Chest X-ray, PA view. Patient: 49 years old, sex F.
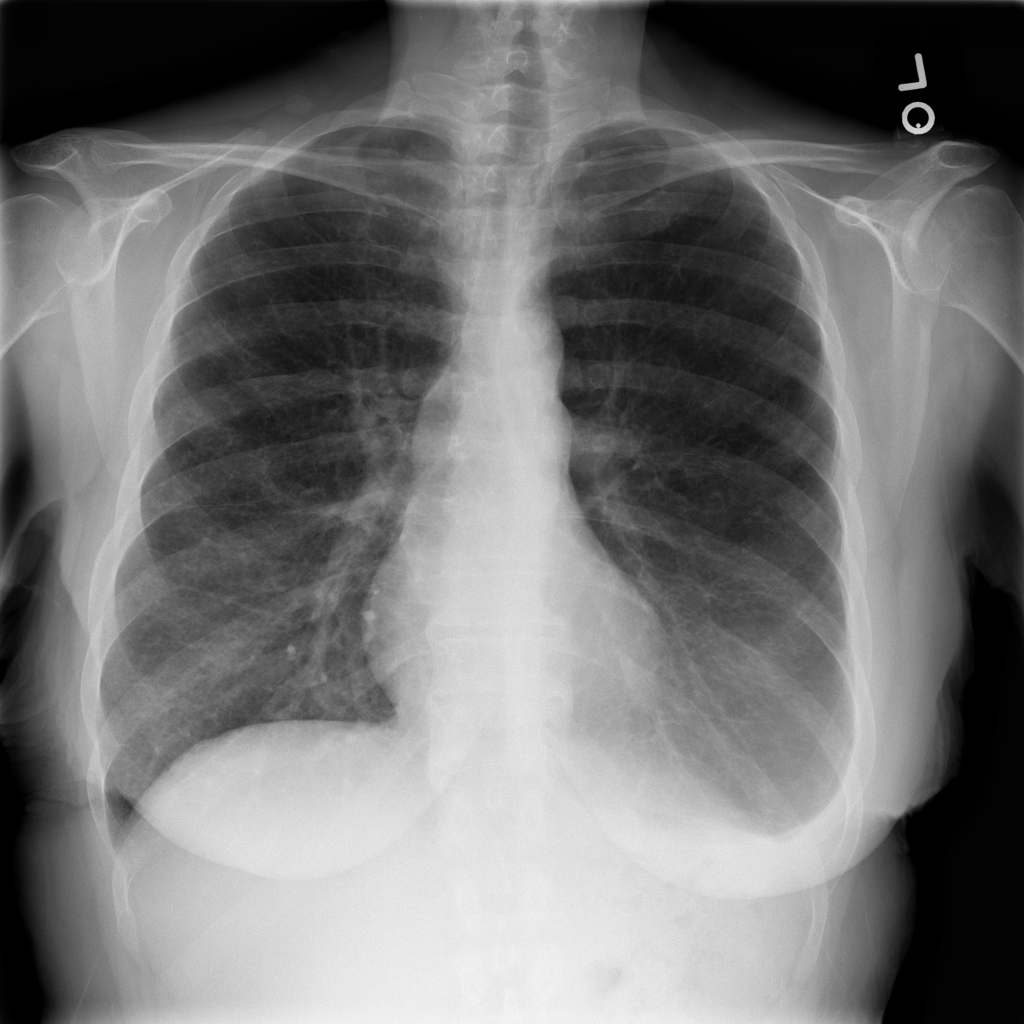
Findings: Atelectasis, Effusion, Pleural_Thickening